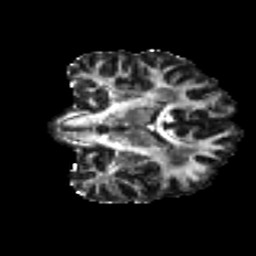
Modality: FA
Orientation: coronal
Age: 49
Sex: male
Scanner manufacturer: ge
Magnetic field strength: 3 T
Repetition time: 7.8 s
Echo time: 0.0607 s